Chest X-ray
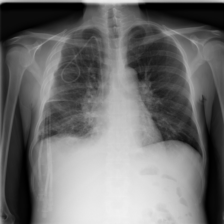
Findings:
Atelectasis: negative
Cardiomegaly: negative
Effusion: negative
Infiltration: negative
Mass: negative
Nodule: negative
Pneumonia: negative
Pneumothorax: negative
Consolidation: negative
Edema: negative
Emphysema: negative
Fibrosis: negative
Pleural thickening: negative
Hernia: negative